Question: This is a fight card, so it has two people fighting one another, a red vs blue. It has to be a dynamic list that is populated information from parse.com. The first Query is 'fightOrder'. This is a class on Parse.com that has two 'objectId''s on a row. The 'redCorner' and 'blueCorner' find this information in my database (also on parse.com) and display the information accordingly. My problem, is my 'progressDialog' box appears, and it never goes away. My list is never populated. I tried doing it without the dialog box, and populating my list with ever query and had same results.
the list is working properly. This is a list I have used successfully before when I would load my information differently. I am just changing the way I load information because I need to have a database of all fighters, and load my fight card from that list.
'GetCallBack' and 'FindCallBack' are asynchronous, that is why this is an odd loop. I have to wait for the 'done()'.
Here is the java
'''
public class databaseFightCard extends Activity {
int I;
int size;
private HomeListAdapter HomeListAdapter;
private ArrayList<HomeItem> HomeItemList;
private SeparatedListAdapter adapter;
//this int is to test for main and coMain events. If one is TRUE, It will assign the array position to main or coMain.
int main, coMain;
ParseQuery<ParseObject> blueCorner = ParseQuery.getQuery("FightersDB");
ParseQuery<ParseObject> redCorner = ParseQuery.getQuery("FightersDB");
String name1, name2;
List<String> red = new ArrayList<String>();
List<String> blue = new ArrayList<String>();
private ListView listView;
ProgressDialog progressDialog;
@Override
protected void onCreate(Bundle savedInstanceState) {
super.onCreate(savedInstanceState);
setContentView(R.layout.main_list);
progressDialog = ProgressDialog.show(this, "", "Loading bout...", true);
initialization();
listView.setOnItemClickListener(new AdapterView.OnItemClickListener() {
@Override
public void onItemClick(AdapterView<?> parent, View view, int position, long id) {
HomeItem homeItem = (HomeItem) adapter.getItem(position);
AlertDialog.Builder showFighter = new AlertDialog.Builder(databaseFightCard.this, android.R.style.Theme_DeviceDefault_Dialog);
showFighter.setTitle(homeItem.getHomeItemLeft().toString() + " and " + homeItem.getHomeItemRight().toString());
showFighter.setMessage("166 - 165
Logan Utah - Richmond Utah");
showFighter.setPositiveButton("DONE", null);
showFighter.setNegativeButton("Cancel", null);
AlertDialog dialog = showFighter.show();
TextView messageView = (TextView) dialog.findViewById(android.R.id.message);
messageView.setGravity(Gravity.CENTER);
Toast.makeText(getBaseContext(), homeItem.getHomeItemLeft().toString() + " " + homeItem.getHomeItemRight().toString(), Toast.LENGTH_LONG).show();
System.out.println("Selected Item : " + homeItem.getHomeItemID());
}
});
HomeListAdapter = new HomeListAdapter(getApplicationContext(), 0, HomeItemList);
//find the fight card, and read the ids
ParseQuery<ParseObject> fightOrder = ParseQuery.getQuery("FightCard");
fightOrder.findInBackground(new FindCallback<ParseObject>() {
@Override
public void done(List<ParseObject> parseObjects, ParseException e) {
if (e == null) {
size = parseObjects.size();
int i = 0;
while (i < size) {
if (parseObjects.get(i).getBoolean("main")) {
main = i;
}
if (parseObjects.get(i).getBoolean("coMain")) {
coMain = i;
}
red.add(i, parseObjects.get(i).getString("redCorner"));
blue.add(i, parseObjects.get(i).getString("blueCorner"));
i++;
}
displayRed();
} else {
e.printStackTrace();
}
}
});
}
private void displayRed() {
adapter = new SeparatedListAdapter(this);
//find one fighter at a time. in the done() method, start the second fighter.
redCorner.getInBackground(red.get(I), new GetCallback<ParseObject>() {
@Override
public void done(ParseObject parseObject, ParseException e) {
if (e == null) {
HomeItemList = new ArrayList<HomeItem>();
HomeItem homeItem = new HomeItem();
homeItem.setHomeItemID(I);
name1 = parseObject.getString("Name");
homeItem.setHomeItemLeft(name1);
HomeItemList.add(homeItem);
if (HomeListAdapter != null) {
if (I == main) {
adapter.addSection(" MAIN EVENT ", HomeListAdapter);
} else if (I == coMain) {
adapter.addSection(" Co-MAIN EVENT ", HomeListAdapter);
} else {
adapter.addSection(" FIGHT CARD ", HomeListAdapter);
}
}
displayBlue();
} else {
e.printStackTrace();
}
I++;
while (I < size){
displayRed();
}
if (size == I) {
listView.setAdapter(adapter);
progressDialog.dismiss();
}
}
});
}
private void displayBlue() {
//find the red fighters then call the dismiss();
blueCorner.getInBackground(blue.get(I), new GetCallback<ParseObject>() {
@Override
public void done(ParseObject parseObject, ParseException e) {
if (e == null) {
HomeItemList = new ArrayList<HomeItem>();
HomeItem homeItem = new HomeItem();
homeItem.setHomeItemID(I);
name2 = parseObject.getString("Name");
homeItem.setHomeItemLeft(name2);
HomeItemList.add(homeItem);
if (HomeListAdapter != null) {
if (I == main) {
adapter.addSection(" MAIN EVENT ", HomeListAdapter);
} else if (I == coMain) {
adapter.addSection(" Co-MAIN EVENT", HomeListAdapter);
} else {
adapter.addSection(" FIGHT CARD ", HomeListAdapter);
}
}
} else {
e.printStackTrace();
}
//if it is done running through all the IDS, set the listView, and dismiss the dialog.
I++;
while (I < size){
displayRed();
}
if (size == I) {
listView.setAdapter(adapter);
progressDialog.dismiss();
}
}
});
}
private void initialization() {
listView = (ListView) findViewById(R.id.Listview);
}
'''
> java.lang.RuntimeException: This query has an outstanding network
connection. You have to wait until it's done.
That is pointing to this line:
'''
while (I < size){
displayRed();
}
'''
I believe that it is the async tasks that are causing this.
I would call for one line item at a time, add it to my list, repeat until finished, then display list.
I want to call for 'redCorner' add it to my list, call 'blueCorner' , repeat until finished, then display the list. Here is what it would look like (previous build):

---
My question is still unanswered. Maybe I need to simplify it. I will have +-20 'objectId's' from one class. I took out all the code that is irrelevant. Still getting unexpected results with this code.
'''
redCorner.getInBackground(red.get(i), new GetCallback<ParseObject>() {
@Override
public void done(ParseObject parseObject, ParseException e) {
if (e == null) {
Log.d("NAME " + i, name1 + " ");
i++;
while (i < size) {
redCorner.cancel();
displayRed();
}
if (i == size) {
progressDialog.dismiss();
}
} else {
e.printStackTrace();
}
}
});
'''
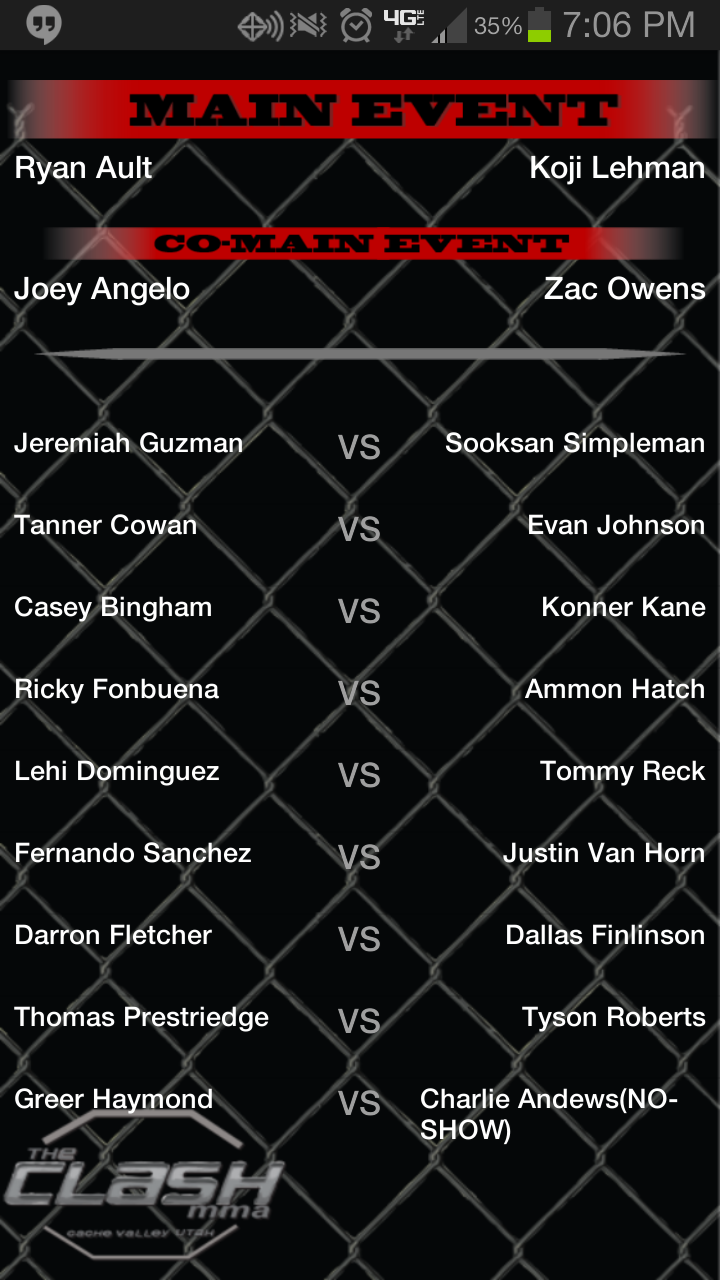
Answer: This is yet another case of not understanding the nature of Async coding (I've seen a lot of questions with the same issue).
In your case you are calling the 'displayRed()' method that fires off some async code, then returns.
Here's how your code might run:
- 'displayRed()'- 'redCorner.getInBackground(..)'- - - 'getInBackground(..)'- 'displayBlue()'- 'blueCorner.getInBackground(..)'- - 'while'- 'displayRed()'- 'redCorner.getInBackground(..)'- 'I''redCorner.getInBackgroud(..)'-
You're writing your code as if the async blocks are running sync instead. Keep in mind that 'getInBackground' means "make a web call to get this data, and when something happens (error or success) run this block of code I'm giving you, possibly on another thread".
Think about the order you want to achieve things, realise that you're asking it to start a process that takes some time, and adjust your code accordingly.